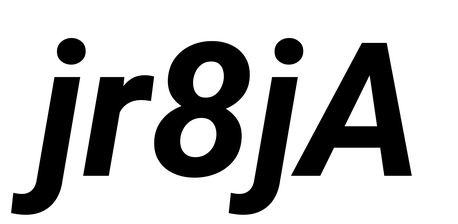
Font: Roboto-Italic_Bold_Italic